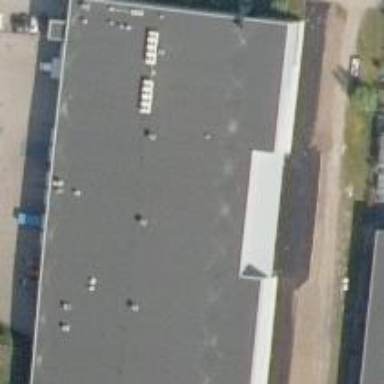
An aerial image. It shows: Warehouse.